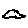
Label: cloud